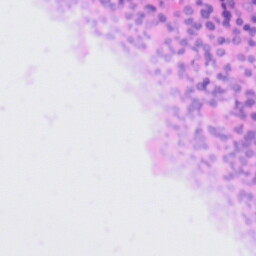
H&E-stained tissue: Tonsil